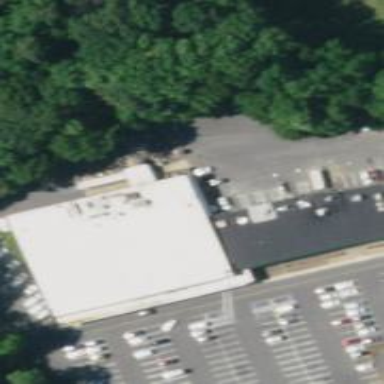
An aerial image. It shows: Supermarket.